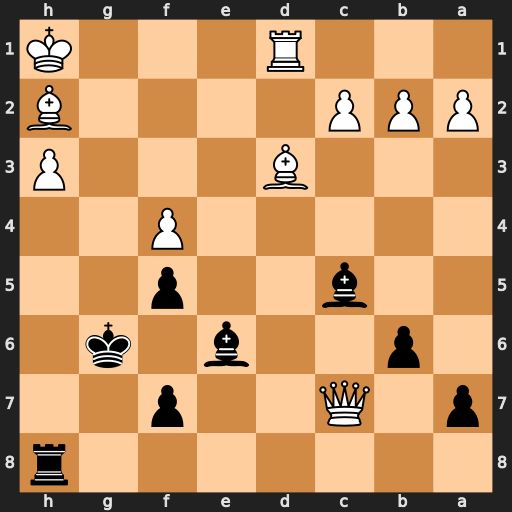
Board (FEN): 7r/p1Q2p2/1p2b1k1/2b2p2/5P2/3B3P/PPP4B/3R3K
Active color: b
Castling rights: -
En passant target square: -
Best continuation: Bd5+ Be4 Bxe4#